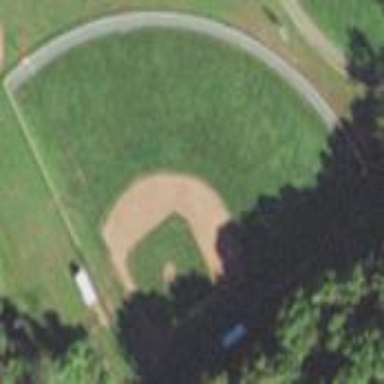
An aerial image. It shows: Grassy baseball pitch for leisure sports.